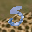
Label: 5